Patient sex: M
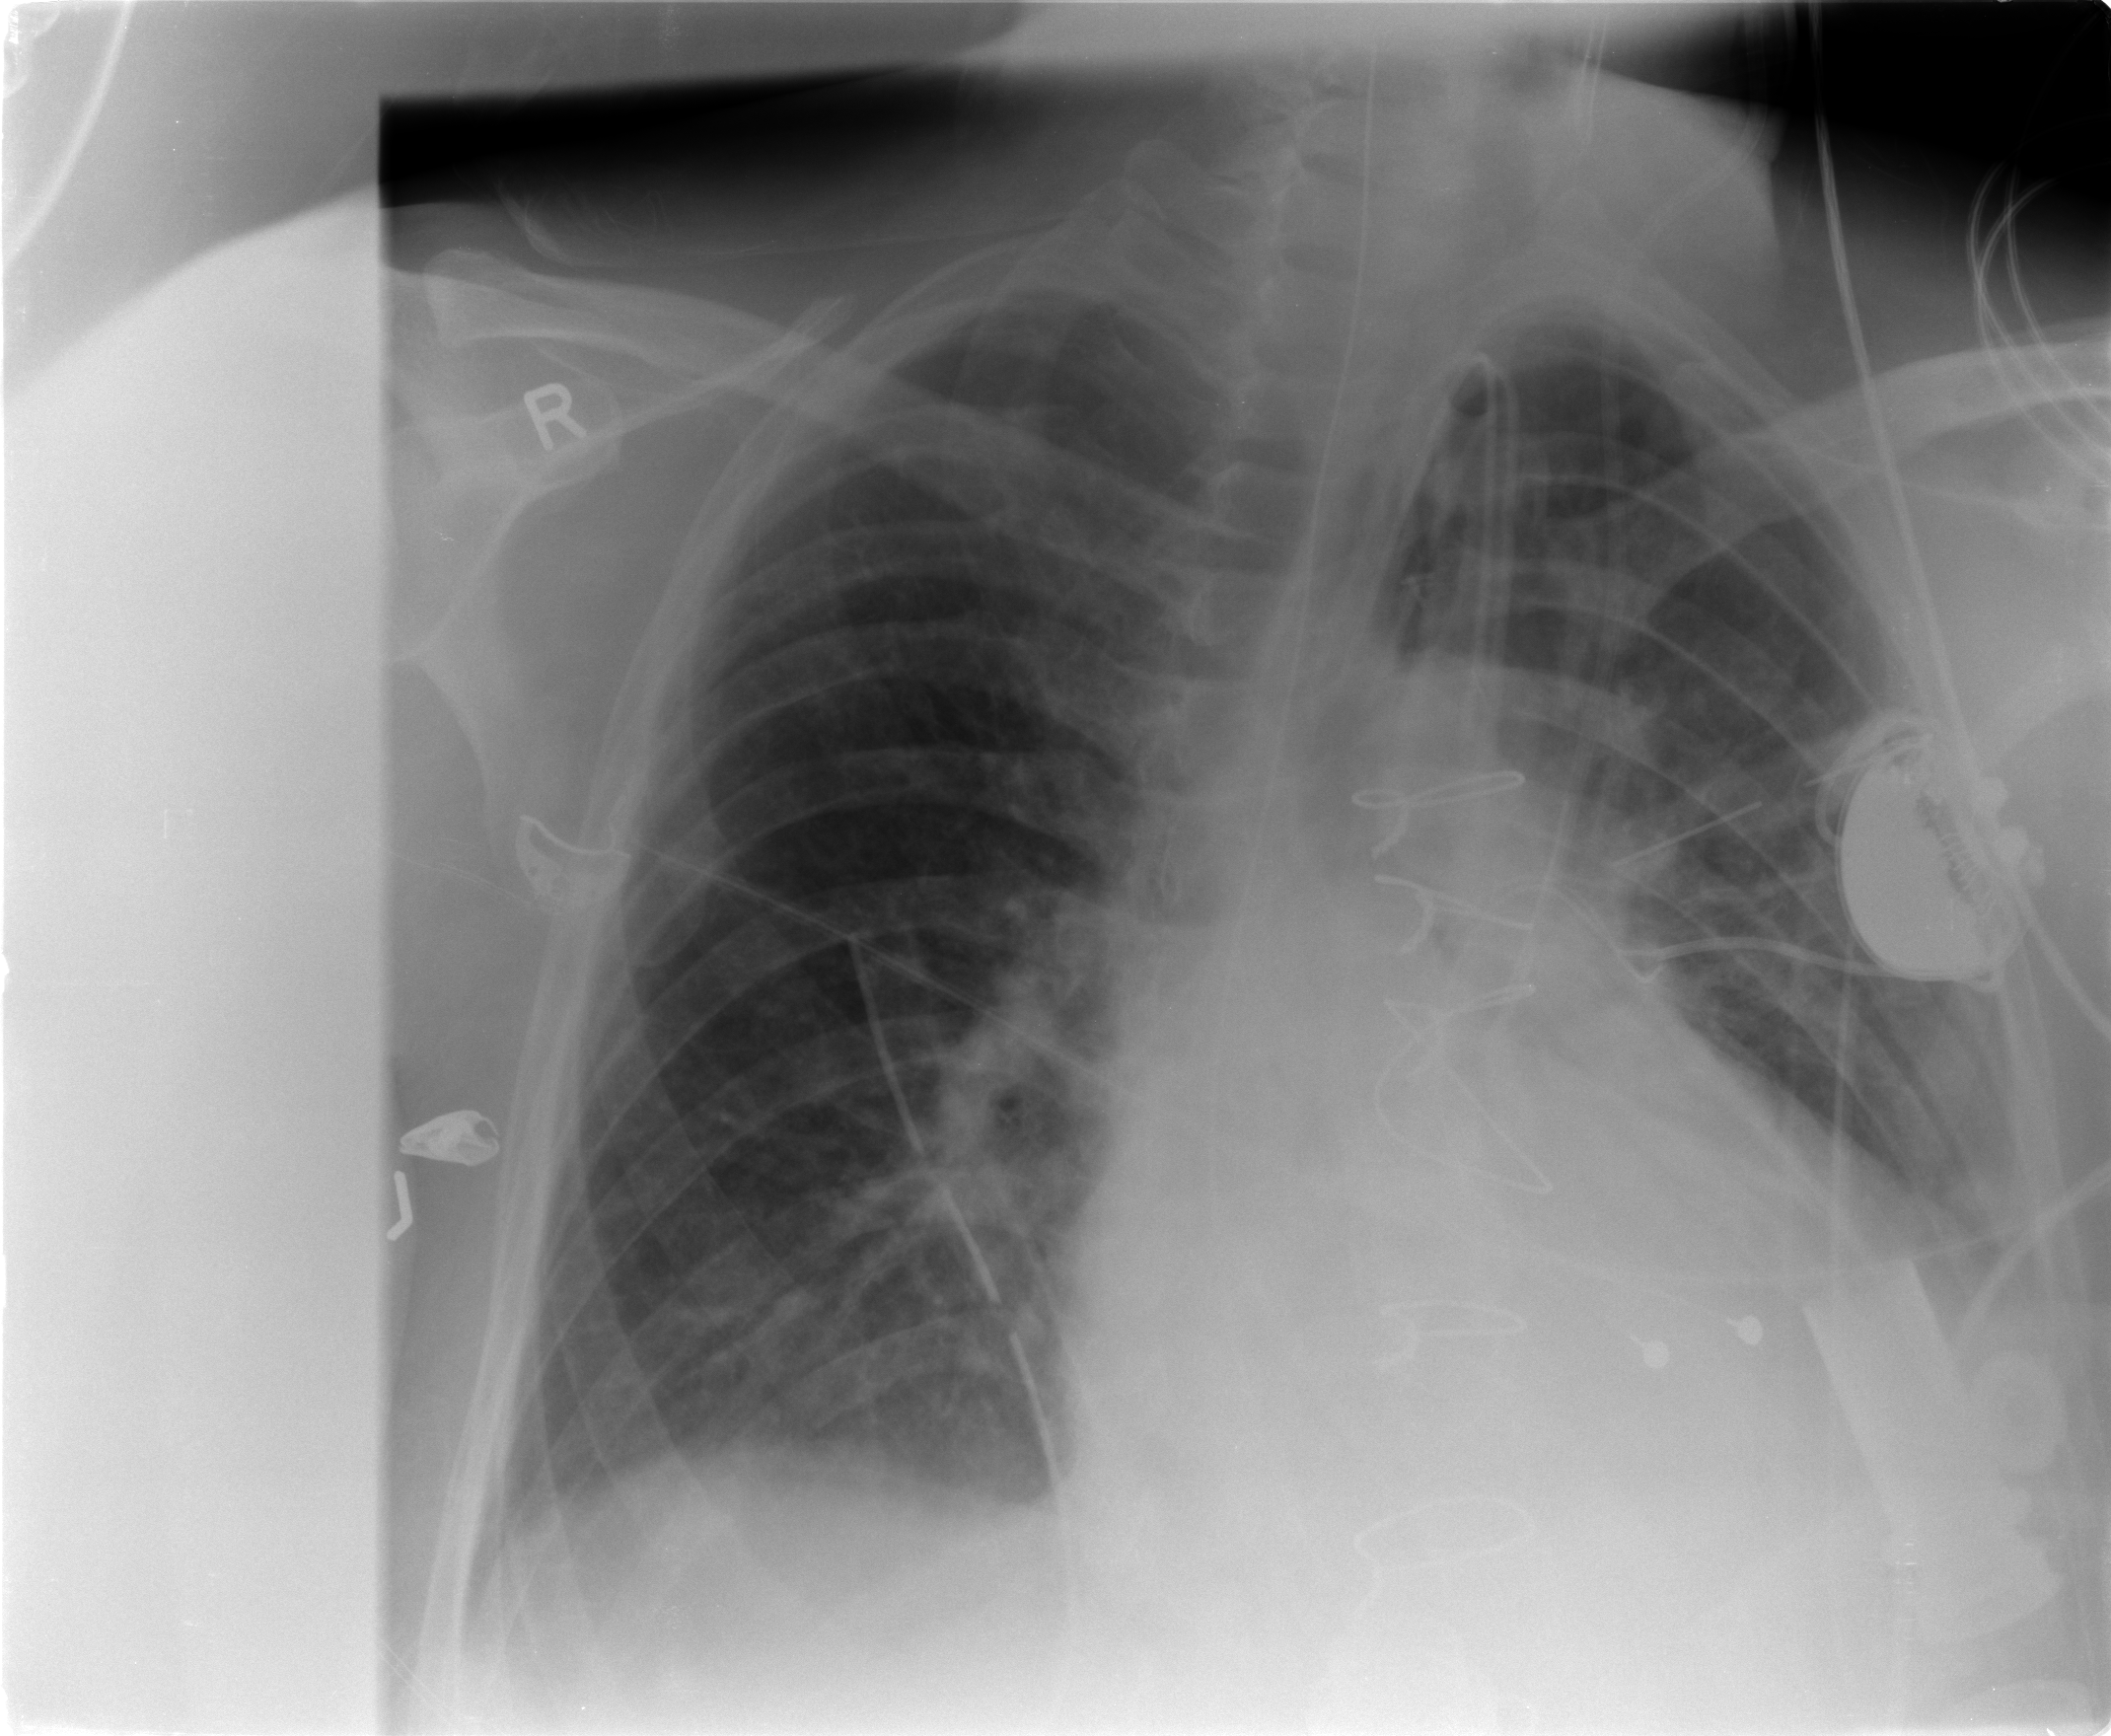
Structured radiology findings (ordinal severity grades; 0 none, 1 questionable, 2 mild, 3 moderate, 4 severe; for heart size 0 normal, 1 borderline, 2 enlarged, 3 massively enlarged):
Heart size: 2
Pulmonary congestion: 2
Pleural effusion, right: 1
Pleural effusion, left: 2
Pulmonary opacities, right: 0
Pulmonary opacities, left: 0
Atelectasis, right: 1
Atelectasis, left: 2